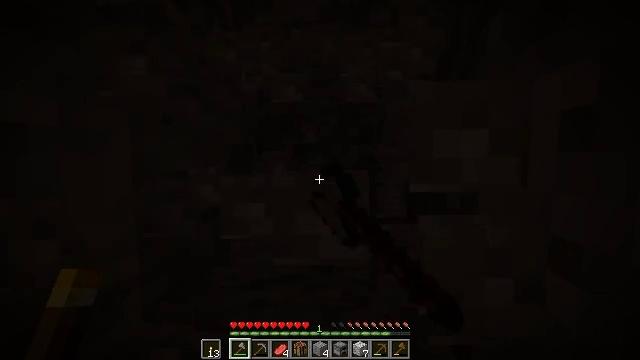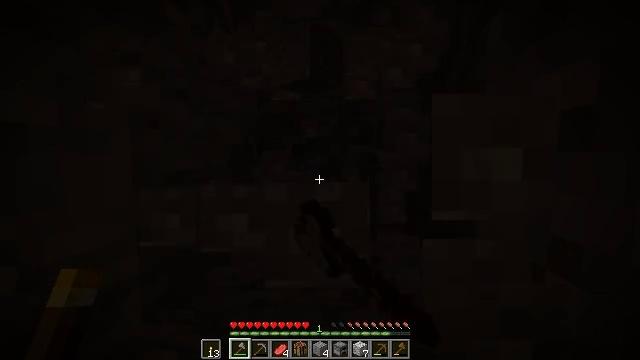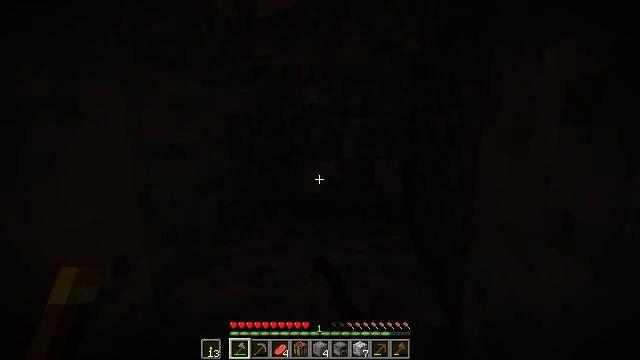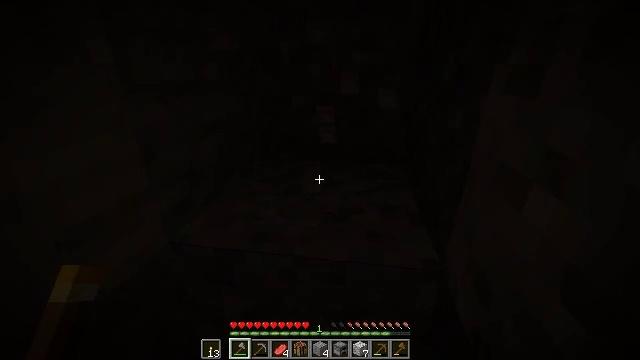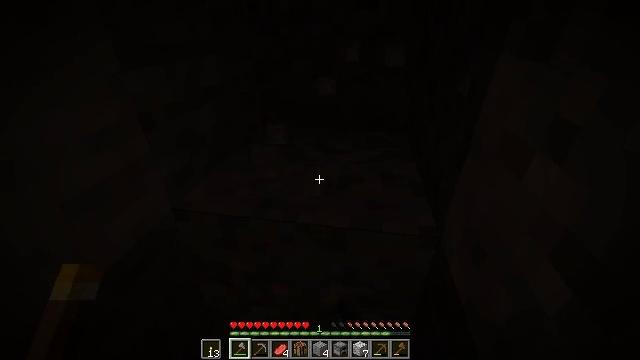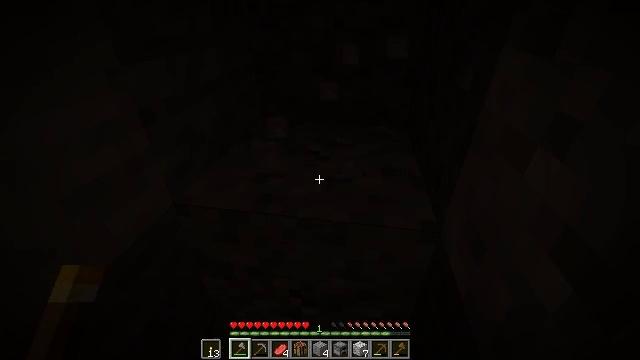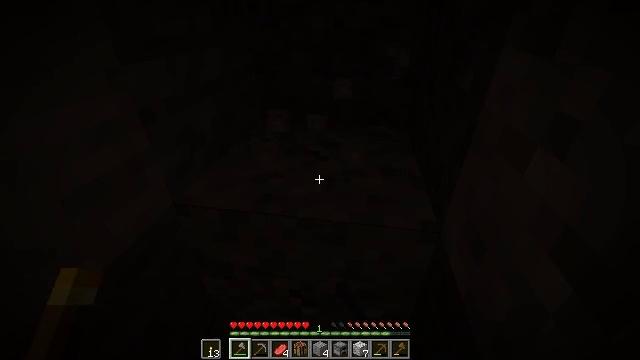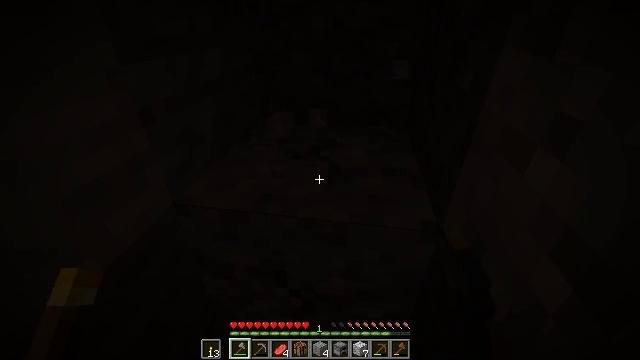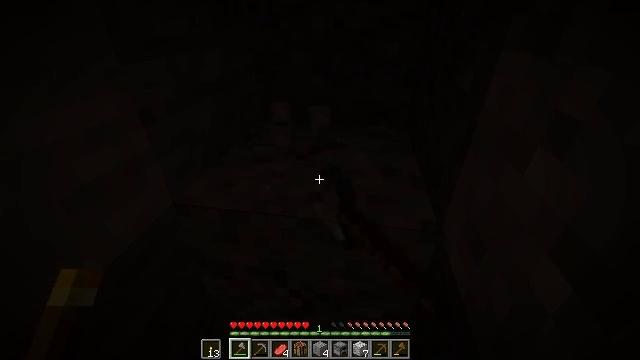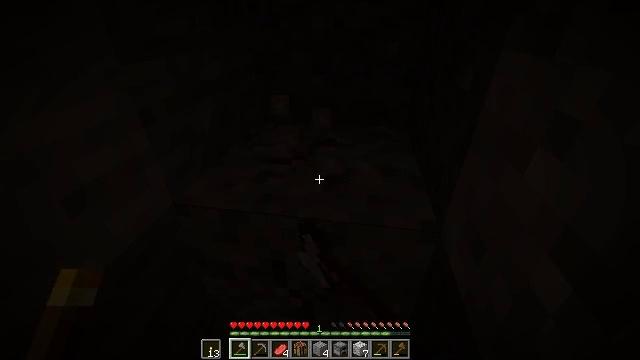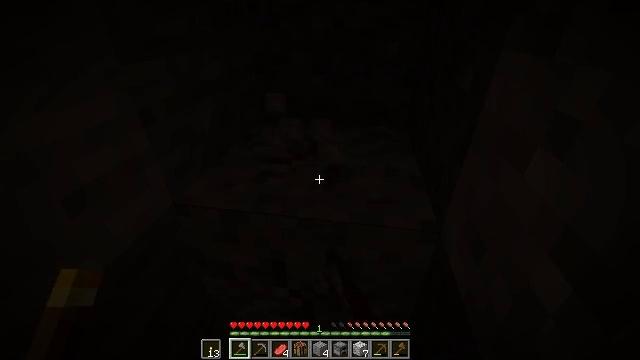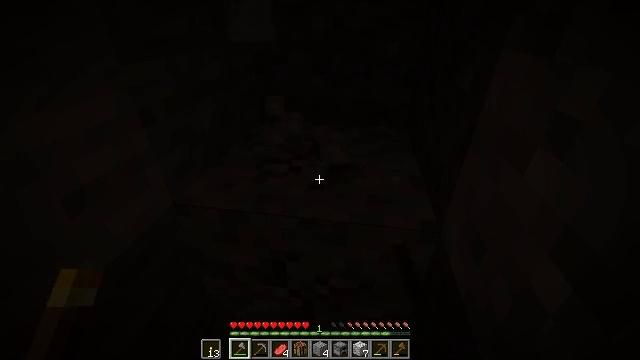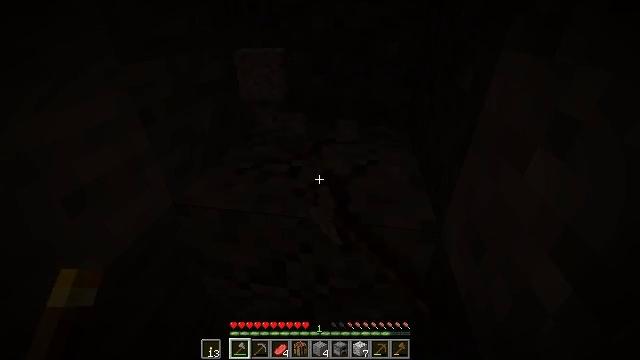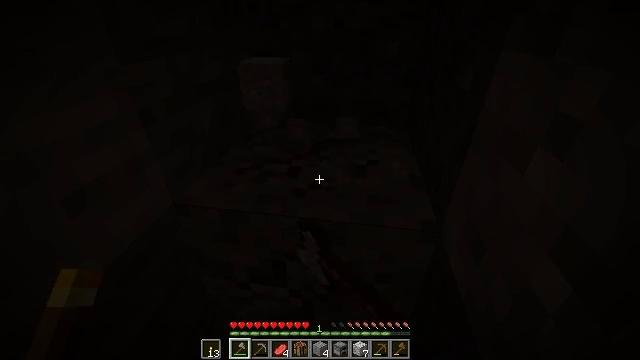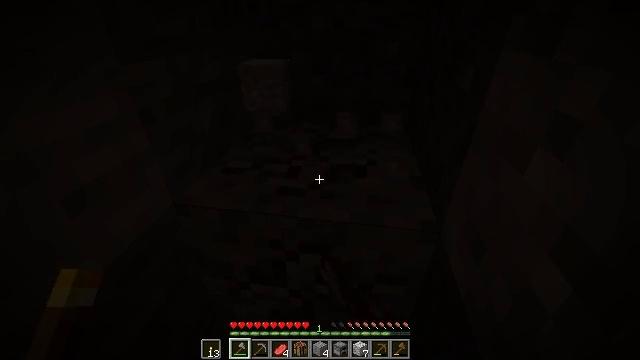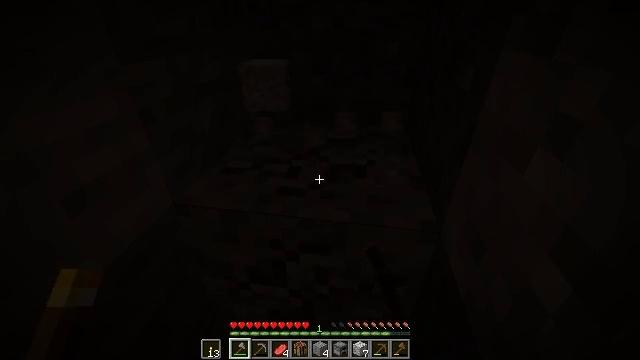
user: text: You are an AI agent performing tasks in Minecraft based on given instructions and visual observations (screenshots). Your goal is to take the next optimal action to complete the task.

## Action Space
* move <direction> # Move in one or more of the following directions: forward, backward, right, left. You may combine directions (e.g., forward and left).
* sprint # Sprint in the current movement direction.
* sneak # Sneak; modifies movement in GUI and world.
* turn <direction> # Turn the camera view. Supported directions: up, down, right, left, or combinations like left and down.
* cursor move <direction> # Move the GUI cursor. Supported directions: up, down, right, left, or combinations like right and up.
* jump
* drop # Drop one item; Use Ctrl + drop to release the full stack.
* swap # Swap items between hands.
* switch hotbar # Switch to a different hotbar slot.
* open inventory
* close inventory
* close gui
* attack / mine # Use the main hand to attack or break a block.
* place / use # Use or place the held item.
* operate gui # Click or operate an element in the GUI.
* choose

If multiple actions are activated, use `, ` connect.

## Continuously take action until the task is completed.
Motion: motion action
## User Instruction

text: Dig through gravel to clear a path.
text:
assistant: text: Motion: attack / mine
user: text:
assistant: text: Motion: turn down, attack / mine
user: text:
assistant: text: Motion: turn down, attack / mine
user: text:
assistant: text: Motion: turn down, attack / mine
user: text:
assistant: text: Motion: turn down, attack / mine
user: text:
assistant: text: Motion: attack / mine
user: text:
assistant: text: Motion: attack / mine
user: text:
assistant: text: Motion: attack / mine
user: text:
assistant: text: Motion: attack / mine
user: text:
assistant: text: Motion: attack / mine
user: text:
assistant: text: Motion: attack / mine
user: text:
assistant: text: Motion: attack / mine
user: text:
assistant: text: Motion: attack / mine
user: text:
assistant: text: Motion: attack / mine
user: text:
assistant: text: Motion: attack / mine
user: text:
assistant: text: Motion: attack / mine
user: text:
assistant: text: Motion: attack / mine
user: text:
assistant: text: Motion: attack / mine
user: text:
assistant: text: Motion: attack / mine
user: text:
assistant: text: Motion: attack / mine
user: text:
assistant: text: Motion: attack / mine
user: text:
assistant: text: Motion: attack / mine
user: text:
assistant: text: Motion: attack / mine
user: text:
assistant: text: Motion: attack / mine
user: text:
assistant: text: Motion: attack / mine
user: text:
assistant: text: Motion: attack / mine